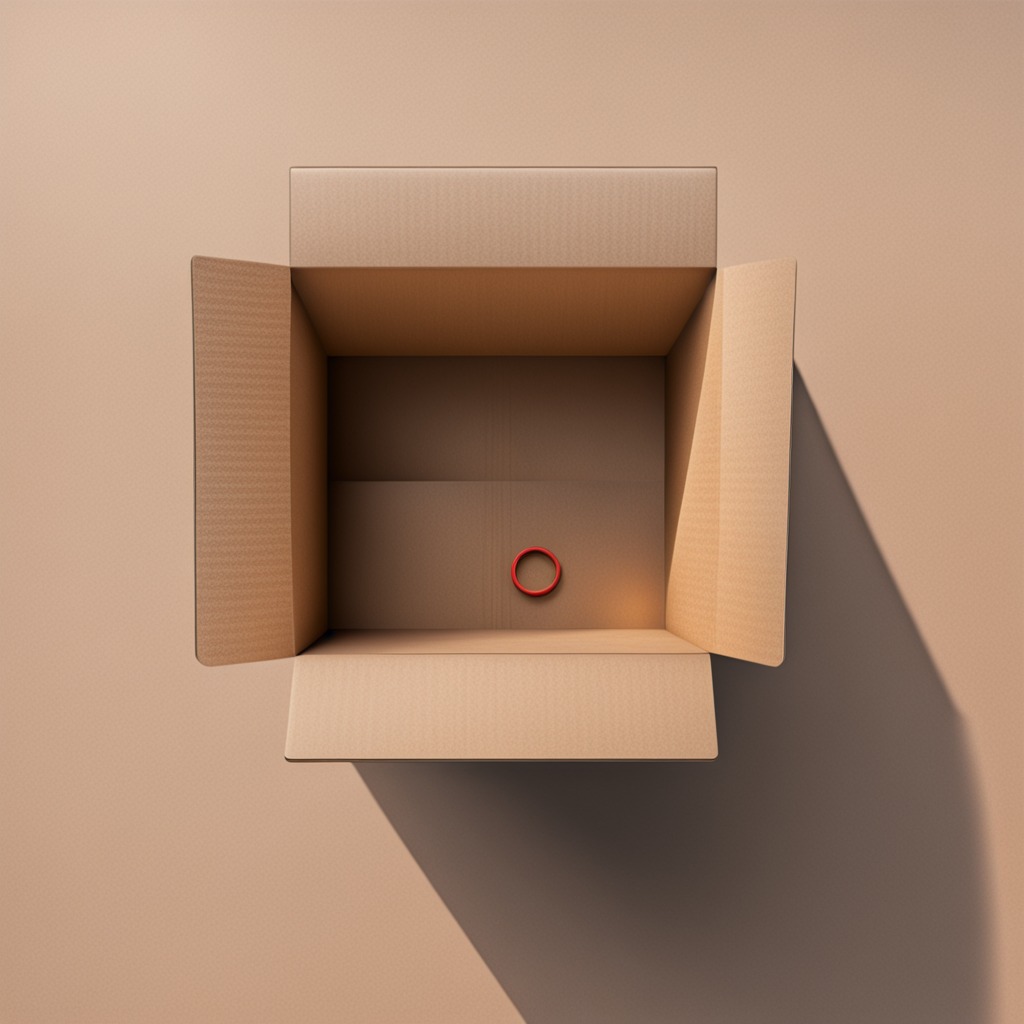
A rubber O-ring is lying on the cardboard box surface in an outdoor workshop during daytime bright natural light soft shadows slightly creased but